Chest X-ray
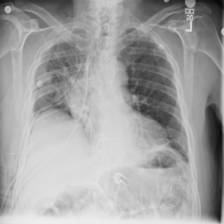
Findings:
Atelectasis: positive
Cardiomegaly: negative
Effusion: positive
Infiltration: negative
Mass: negative
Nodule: negative
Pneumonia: negative
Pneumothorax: negative
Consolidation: negative
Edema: negative
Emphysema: negative
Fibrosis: negative
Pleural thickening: negative
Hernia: negative